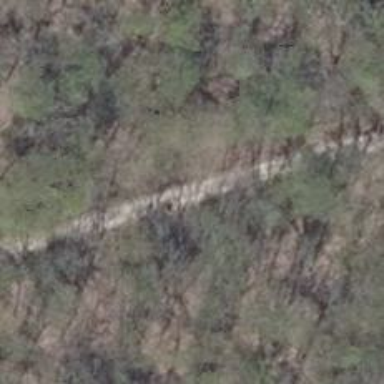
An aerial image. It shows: Dirt track road with grade 3 tracktype.